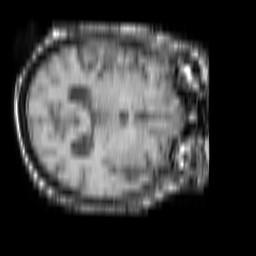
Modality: T1w
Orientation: axial
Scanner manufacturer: philips
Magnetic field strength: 1.5 T
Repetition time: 0.1885 s
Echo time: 0.00188 s